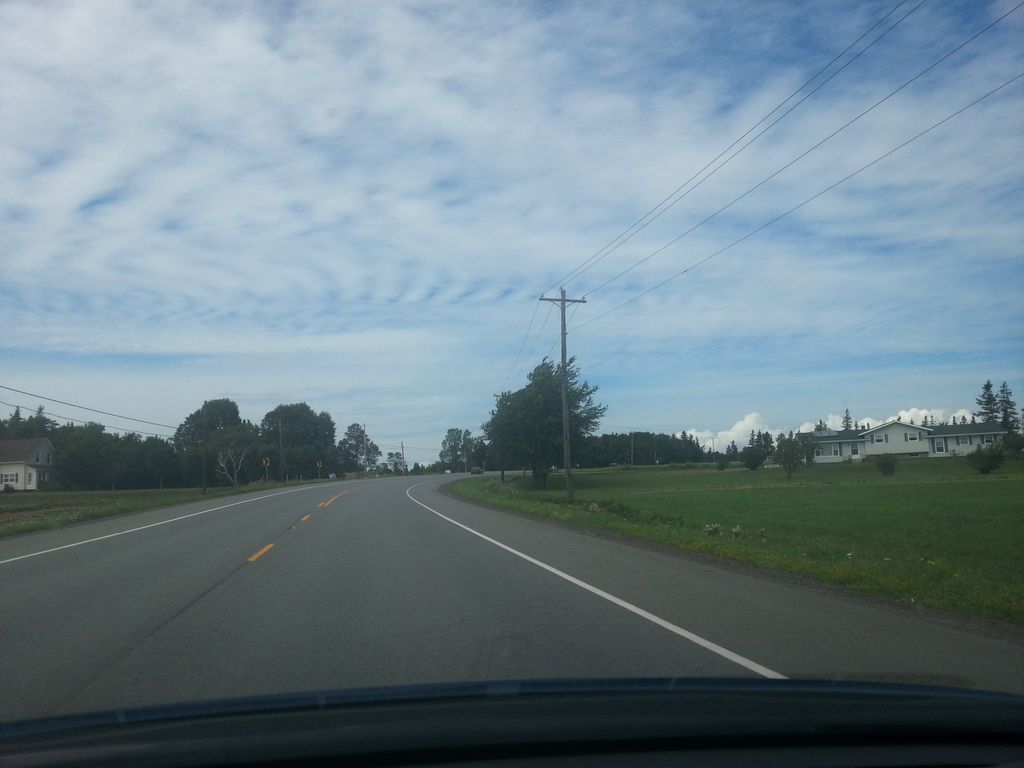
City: charlottetown